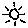
Label: sun